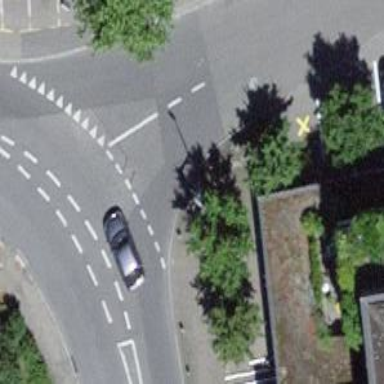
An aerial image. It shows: Post box is visible.